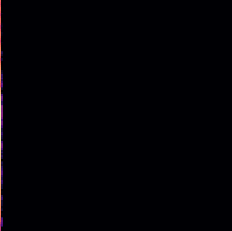
Sound class: Helicopter